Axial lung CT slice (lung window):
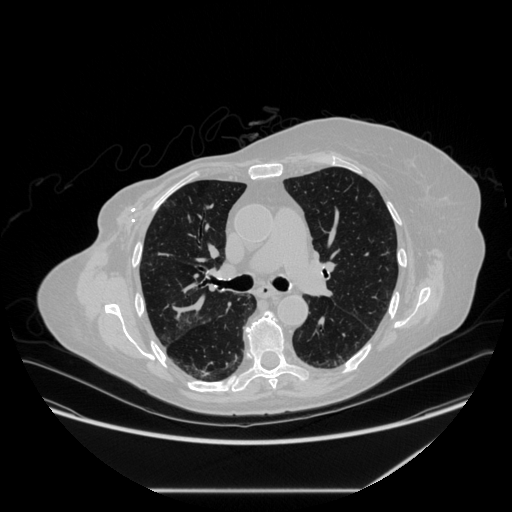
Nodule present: no